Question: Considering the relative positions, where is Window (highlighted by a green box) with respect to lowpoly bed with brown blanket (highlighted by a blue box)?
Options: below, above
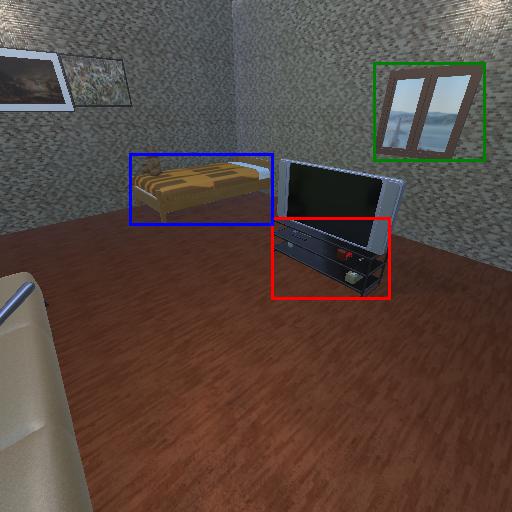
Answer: below